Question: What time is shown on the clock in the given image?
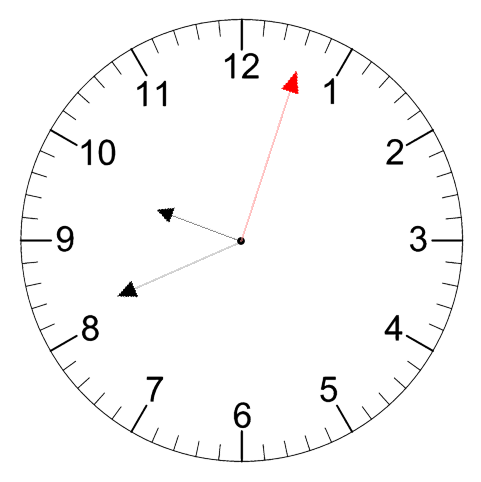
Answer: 09:41:03